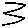
Label: zigzag